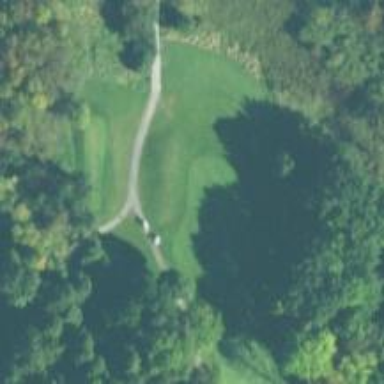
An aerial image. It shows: Service road used as golf cart path.